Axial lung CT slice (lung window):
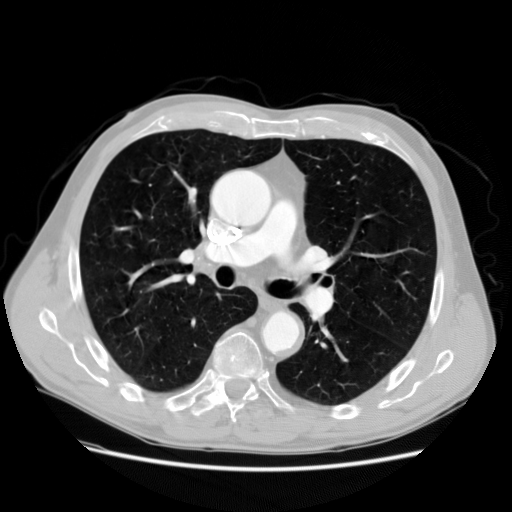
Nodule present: no